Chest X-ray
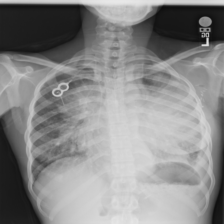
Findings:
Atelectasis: negative
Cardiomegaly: negative
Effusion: positive
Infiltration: negative
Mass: positive
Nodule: negative
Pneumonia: negative
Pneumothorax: negative
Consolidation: negative
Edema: negative
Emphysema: negative
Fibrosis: negative
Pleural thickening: negative
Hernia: negative